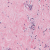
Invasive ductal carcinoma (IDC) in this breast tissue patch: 0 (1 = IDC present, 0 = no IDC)